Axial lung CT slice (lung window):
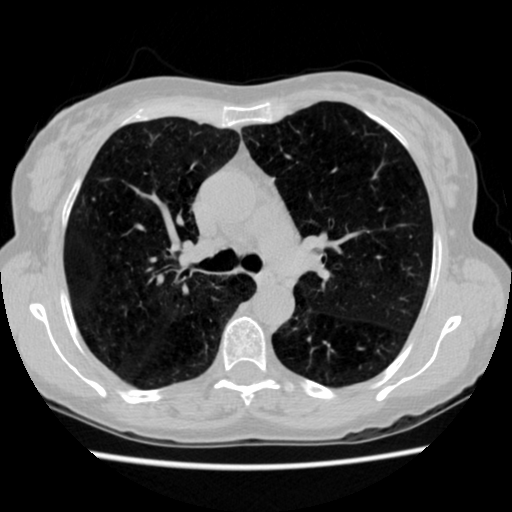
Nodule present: no